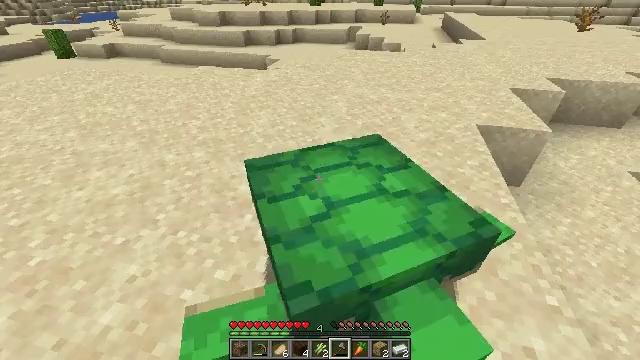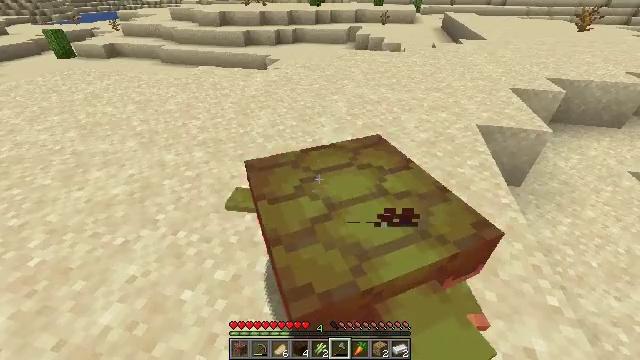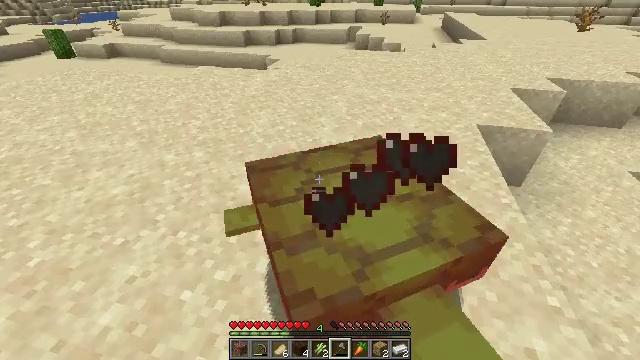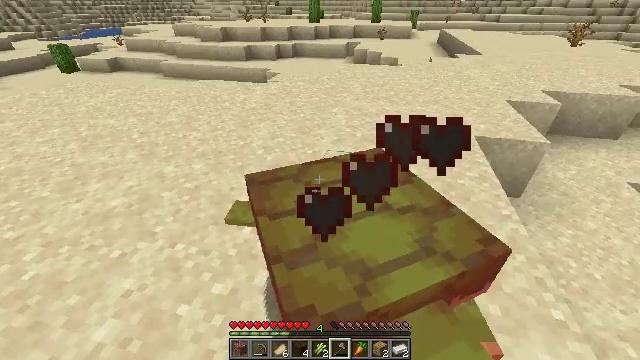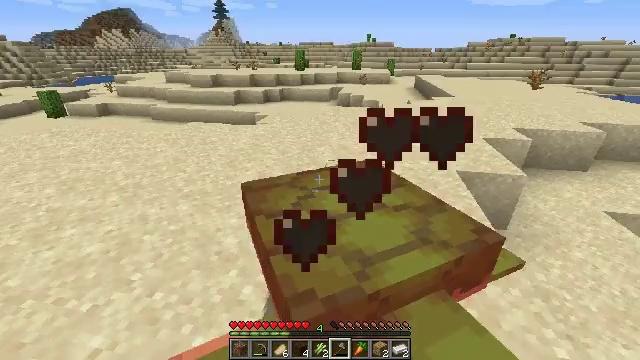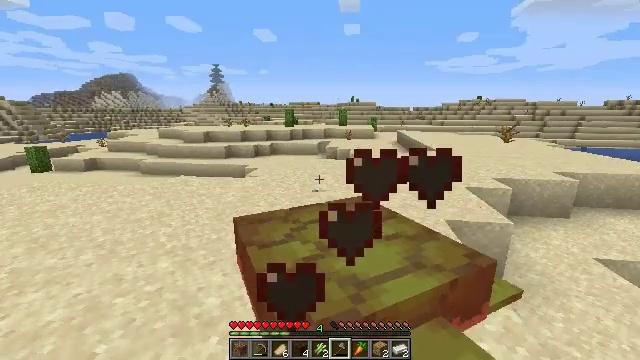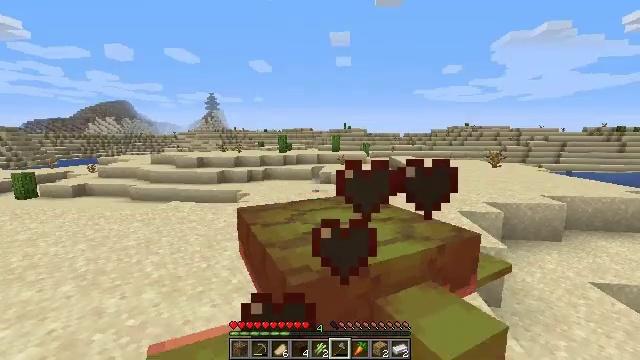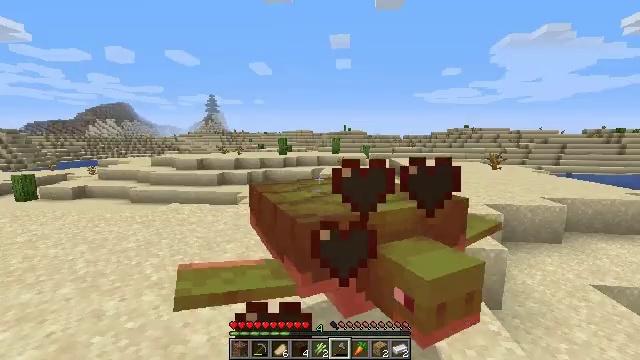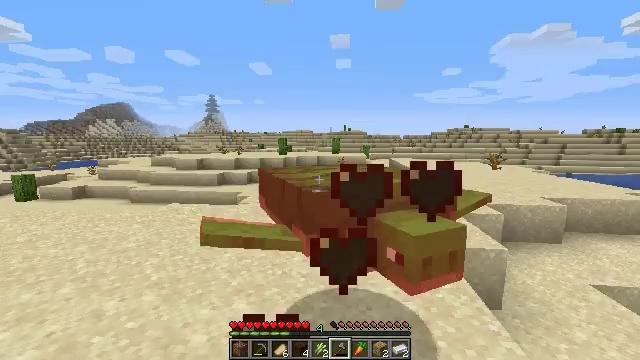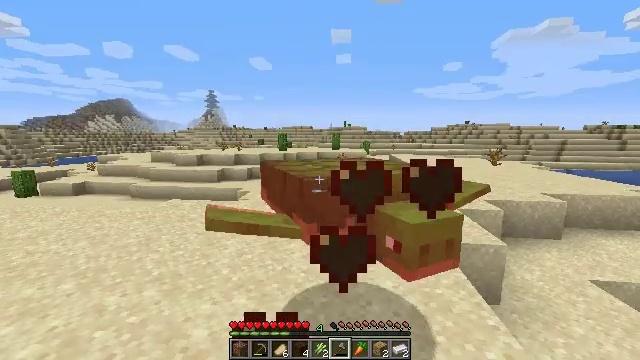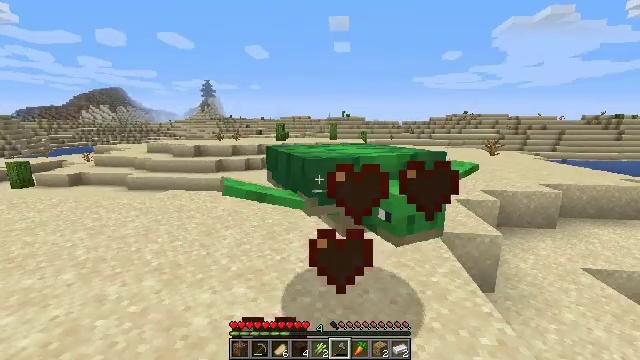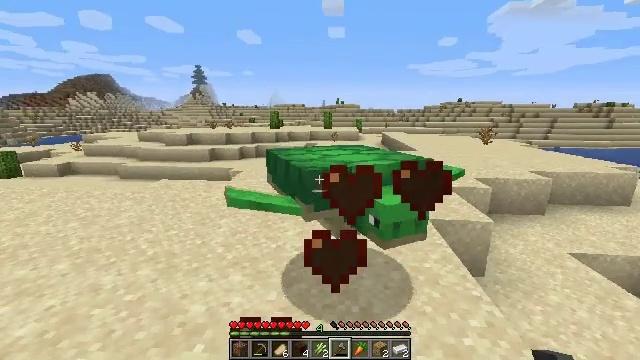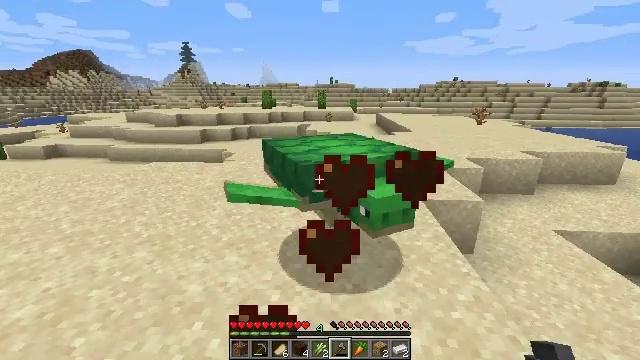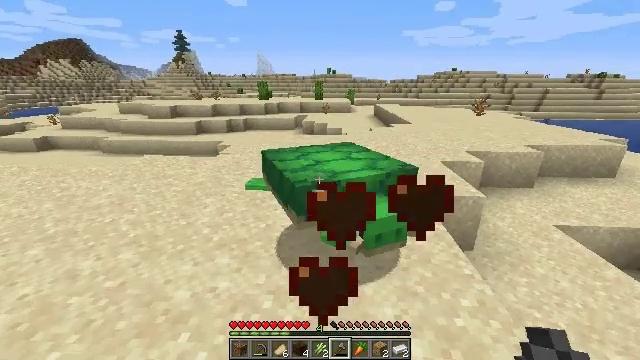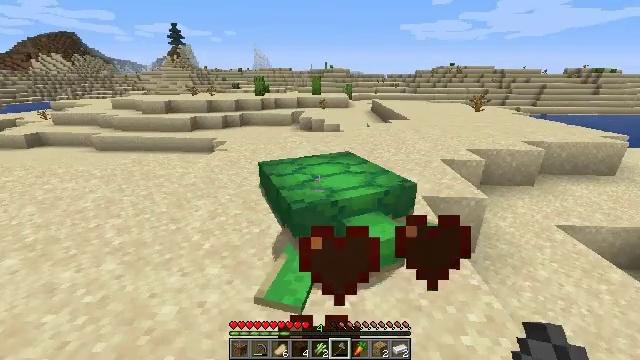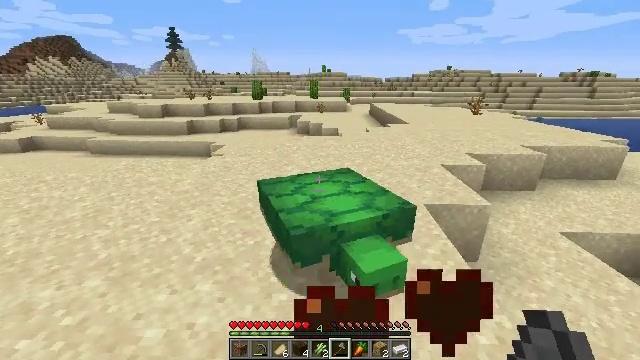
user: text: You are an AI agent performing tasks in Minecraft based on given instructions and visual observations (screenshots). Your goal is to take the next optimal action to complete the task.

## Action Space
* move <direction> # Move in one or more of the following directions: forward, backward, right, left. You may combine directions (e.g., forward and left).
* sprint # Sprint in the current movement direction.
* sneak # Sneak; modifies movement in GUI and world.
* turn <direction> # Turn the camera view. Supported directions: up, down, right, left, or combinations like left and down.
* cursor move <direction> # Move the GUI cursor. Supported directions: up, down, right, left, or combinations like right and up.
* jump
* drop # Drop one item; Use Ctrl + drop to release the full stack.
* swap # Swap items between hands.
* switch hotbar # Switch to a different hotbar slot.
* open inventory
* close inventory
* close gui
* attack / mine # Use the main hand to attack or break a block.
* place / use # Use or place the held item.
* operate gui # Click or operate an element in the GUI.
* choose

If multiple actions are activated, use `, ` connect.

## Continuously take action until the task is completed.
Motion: motion action
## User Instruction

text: Hunt a turtle.
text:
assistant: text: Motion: no_op
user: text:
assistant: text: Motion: no_op
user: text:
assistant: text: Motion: turn up
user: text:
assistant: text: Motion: turn right and up
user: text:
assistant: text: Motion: turn right and up
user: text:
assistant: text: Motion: turn right and up
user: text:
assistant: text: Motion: no_op
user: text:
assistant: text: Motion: no_op
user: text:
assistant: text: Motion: no_op
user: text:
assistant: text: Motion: turn down
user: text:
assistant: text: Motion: turn right and down
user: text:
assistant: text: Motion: move forward, turn right and down
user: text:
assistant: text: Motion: move forward, turn down
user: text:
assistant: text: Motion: move forward
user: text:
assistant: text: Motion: no_op
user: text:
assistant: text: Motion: no_op
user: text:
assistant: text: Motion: no_op
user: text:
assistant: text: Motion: jump
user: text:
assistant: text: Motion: turn right, jump
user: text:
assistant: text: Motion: turn down, jump
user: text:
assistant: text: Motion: turn down, jump
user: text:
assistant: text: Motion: turn right and down
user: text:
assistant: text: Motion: turn down
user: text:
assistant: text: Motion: turn down
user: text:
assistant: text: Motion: turn right and down
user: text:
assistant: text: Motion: attack / mine
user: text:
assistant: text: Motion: attack / mine
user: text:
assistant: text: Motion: attack / mine
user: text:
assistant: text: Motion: turn up
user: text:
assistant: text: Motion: turn up